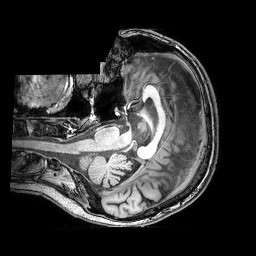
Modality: T1w
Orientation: axial
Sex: male
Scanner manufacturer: philips
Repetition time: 0.008152 s
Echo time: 0.00373 s